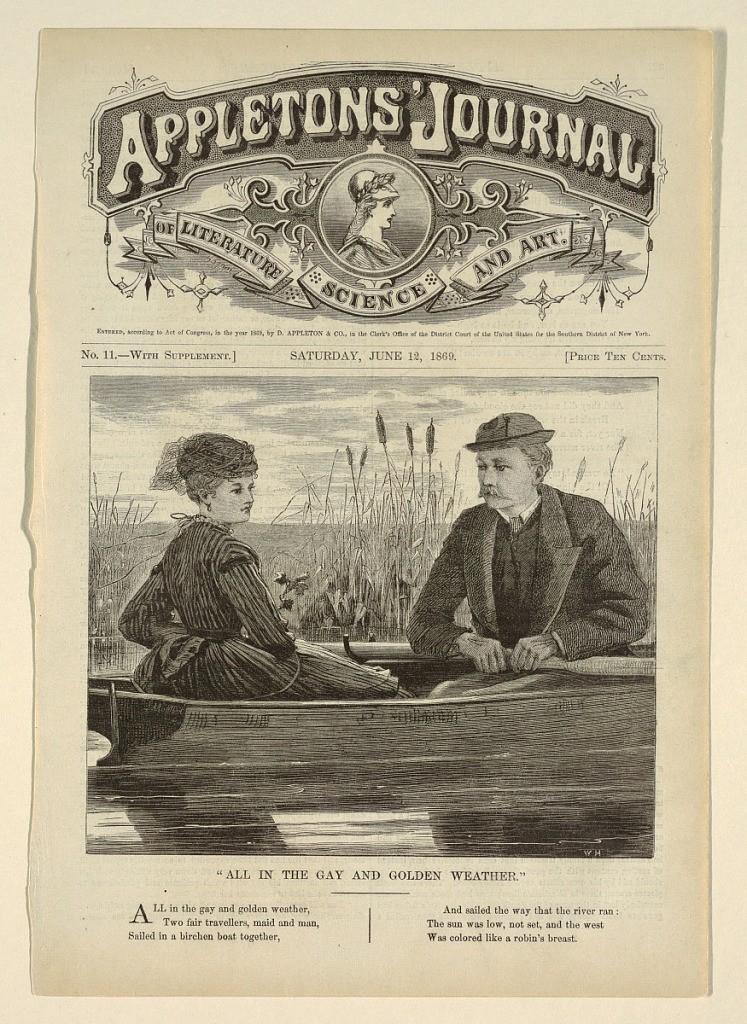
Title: All in the Gay and Golden Weather
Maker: Winslow Homer, American, 1836–1910
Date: June 12, 1869
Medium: Wood engraving in black ink on paper
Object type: Print
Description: View of a man and woman in a row boat.